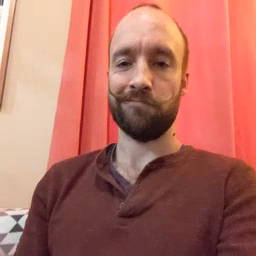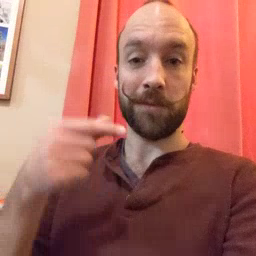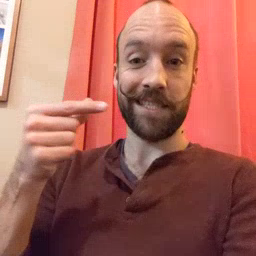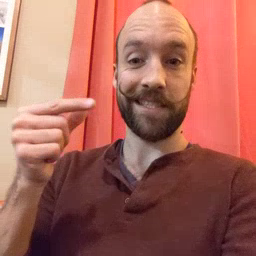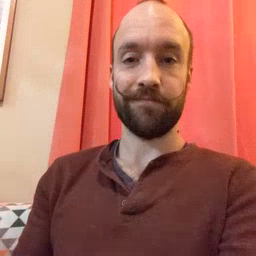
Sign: green